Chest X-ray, AP view. Patient: 59 years old, sex F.
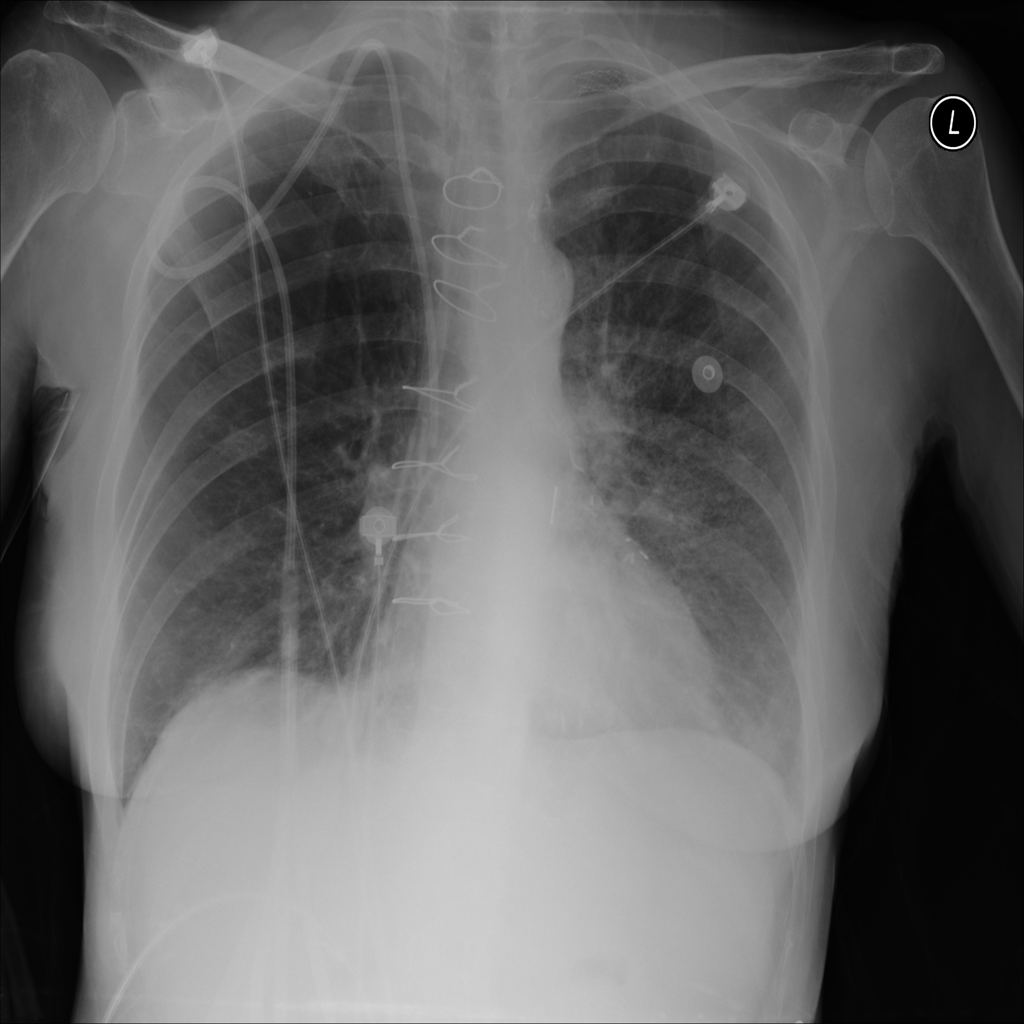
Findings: No Finding